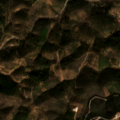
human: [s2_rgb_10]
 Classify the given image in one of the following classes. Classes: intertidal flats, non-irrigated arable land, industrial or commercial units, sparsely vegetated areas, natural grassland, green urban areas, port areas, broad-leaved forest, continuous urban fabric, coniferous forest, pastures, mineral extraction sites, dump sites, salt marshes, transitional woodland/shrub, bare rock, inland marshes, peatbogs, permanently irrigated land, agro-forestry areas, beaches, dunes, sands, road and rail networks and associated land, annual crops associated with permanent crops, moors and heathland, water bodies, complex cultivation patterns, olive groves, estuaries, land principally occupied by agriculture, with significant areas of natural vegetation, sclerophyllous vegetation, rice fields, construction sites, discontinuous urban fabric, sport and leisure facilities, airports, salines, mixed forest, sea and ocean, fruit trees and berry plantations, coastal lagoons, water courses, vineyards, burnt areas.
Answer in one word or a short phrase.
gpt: land principally occupied by agriculture, with significant areas of natural vegetation, sclerophyllous vegetation, transitional woodland/shrub